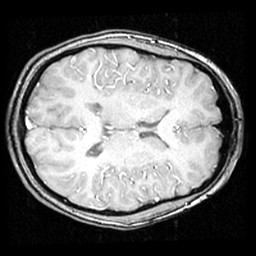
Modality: inplaneT1
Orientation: axial
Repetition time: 0.2 s
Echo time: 0.0036 s